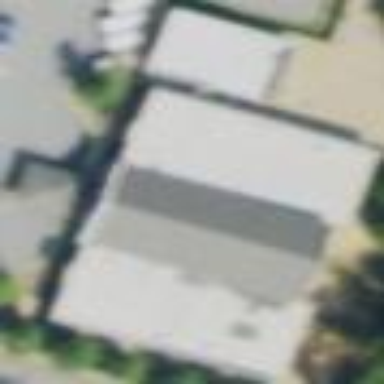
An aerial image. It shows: Building.